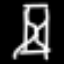
Label: hourglass